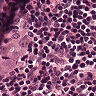
Metastatic tissue present: yes